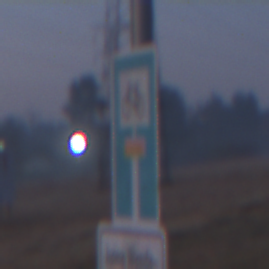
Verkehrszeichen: SackgasseRadverkehrDurchlaessig
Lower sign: HinweisGeaenderteVorfahrtVerkehrsfuehrungVerkehrsregelung3
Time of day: SunriseSunset
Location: Outdoor (Nature)
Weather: Clear
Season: NotSpecified
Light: Natural